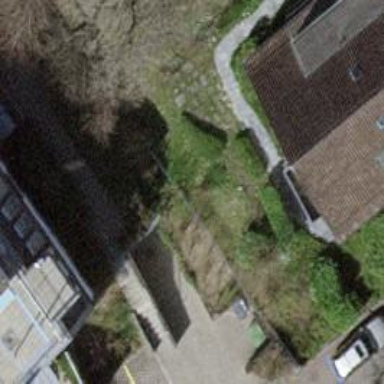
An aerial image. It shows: Concrete driveway for services.